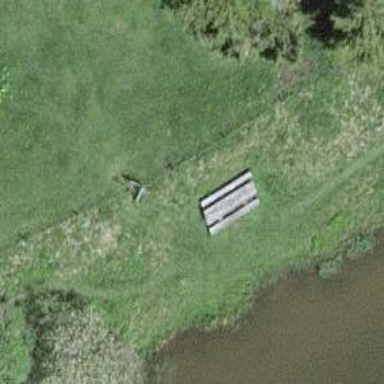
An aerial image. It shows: Picnic site popular for tourists.